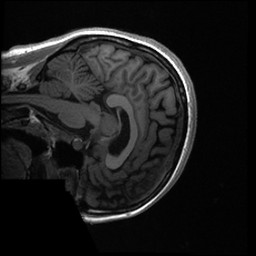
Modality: T1w
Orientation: sagittal
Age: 21
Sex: female